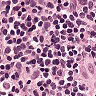
Metastatic tissue present: no